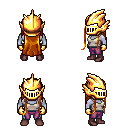
a pixel art fantasy rpg character, male body template, dark elf, purple skin, white pirate shirt, magenta pants, dark blonde extra-long hairstyle, gold helm, gold gloves, maroon shoes, four views (front, back, left, right), 2x2 character sprite sheet, small pixel art, hard edges, no anti-aliasing